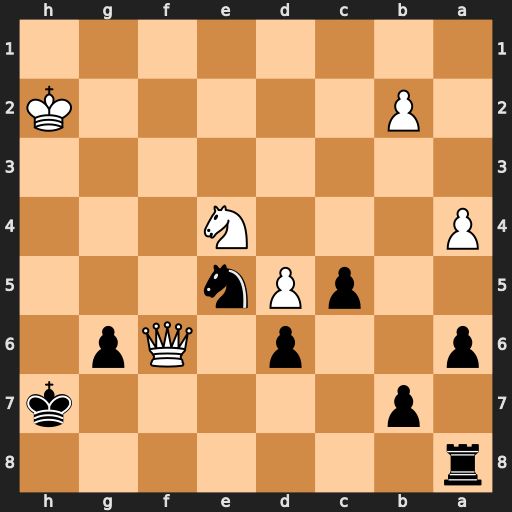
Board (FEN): r7/1p5k/p2p1Qp1/2pPn3/P3N3/8/1P5K/8
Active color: b
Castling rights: -
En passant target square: -
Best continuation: Ng4+ Kg3 Nxf6